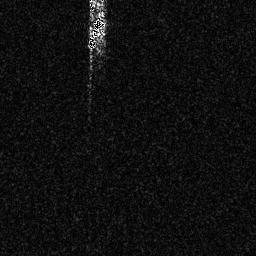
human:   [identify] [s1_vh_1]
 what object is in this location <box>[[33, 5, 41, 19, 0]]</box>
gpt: <ref>1 medium ship at the top</ref>